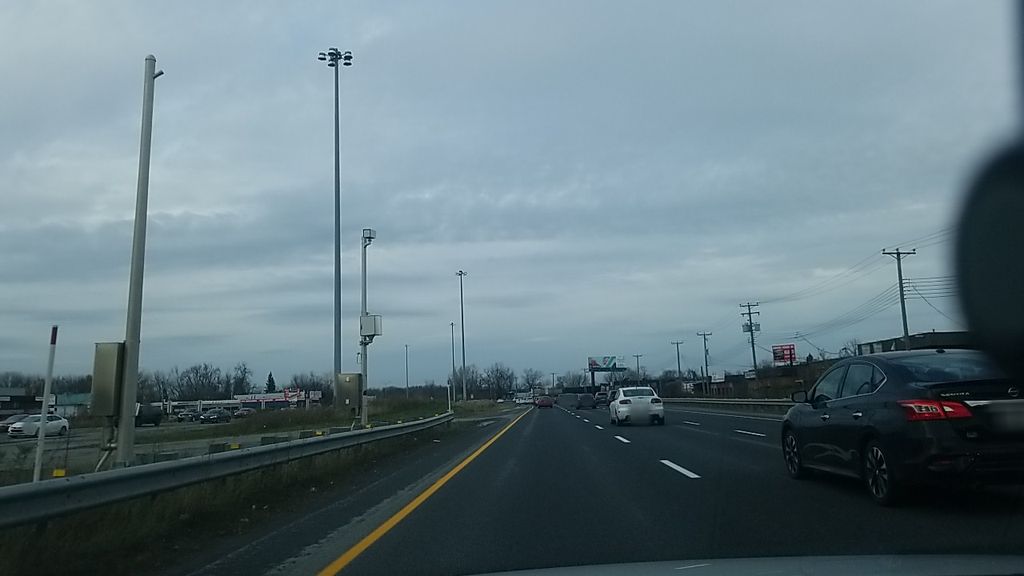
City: montreal